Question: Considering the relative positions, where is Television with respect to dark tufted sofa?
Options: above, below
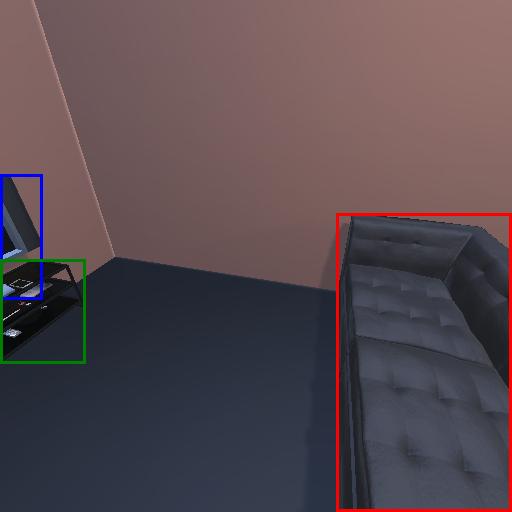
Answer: above